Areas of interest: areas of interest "Parking Lot"
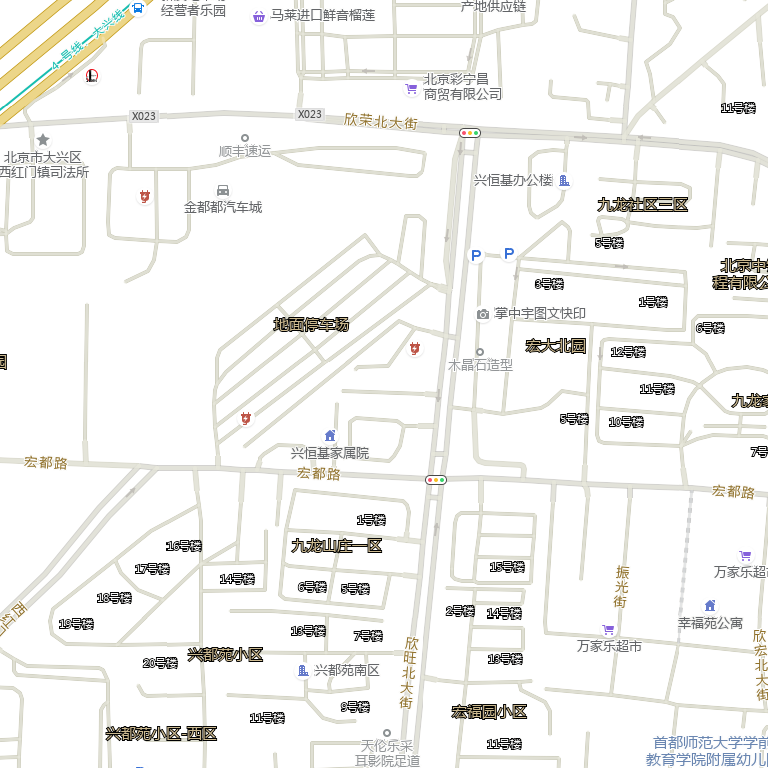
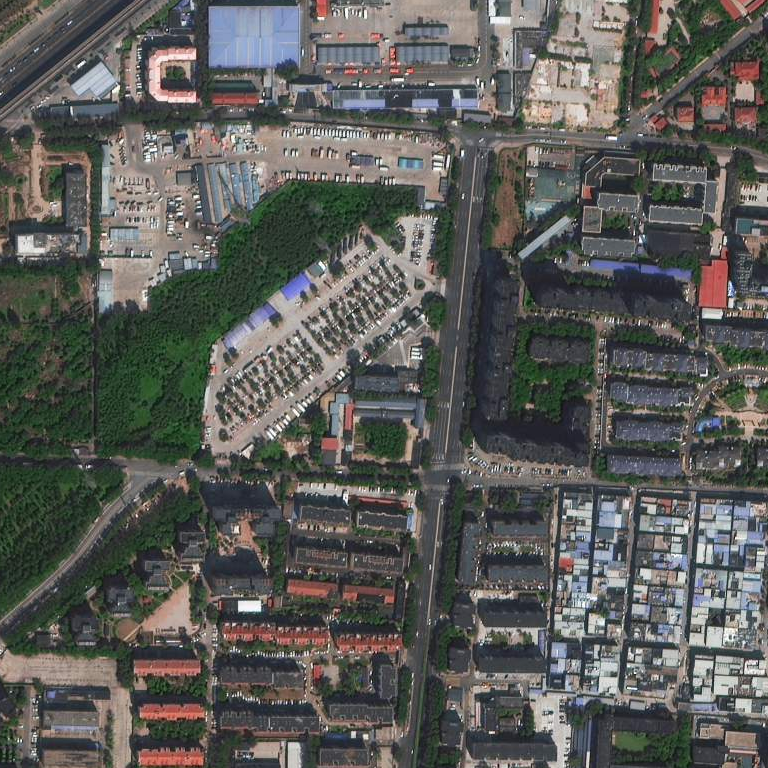